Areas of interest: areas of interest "Tibet Singing & Dancing Troupe"
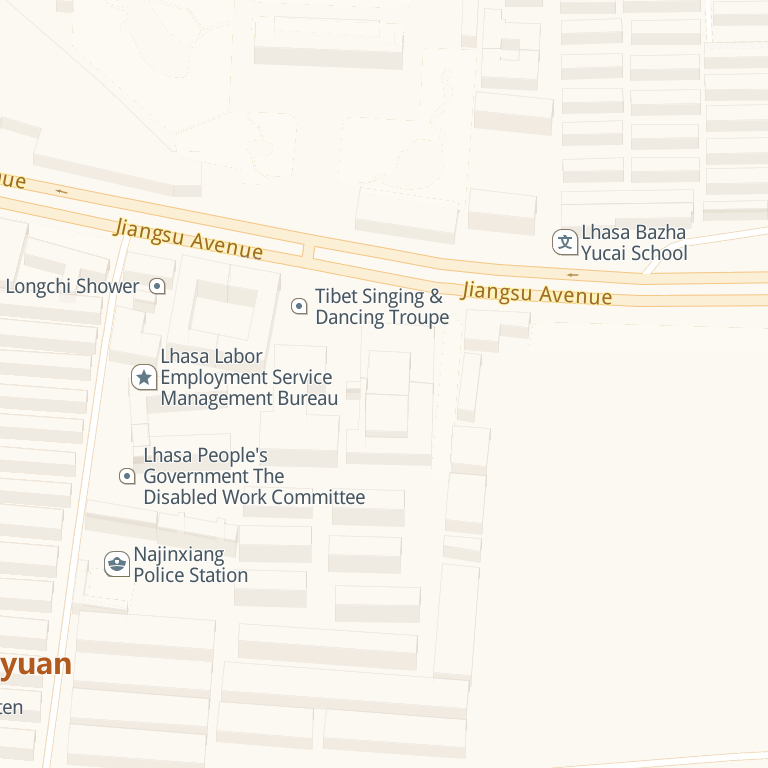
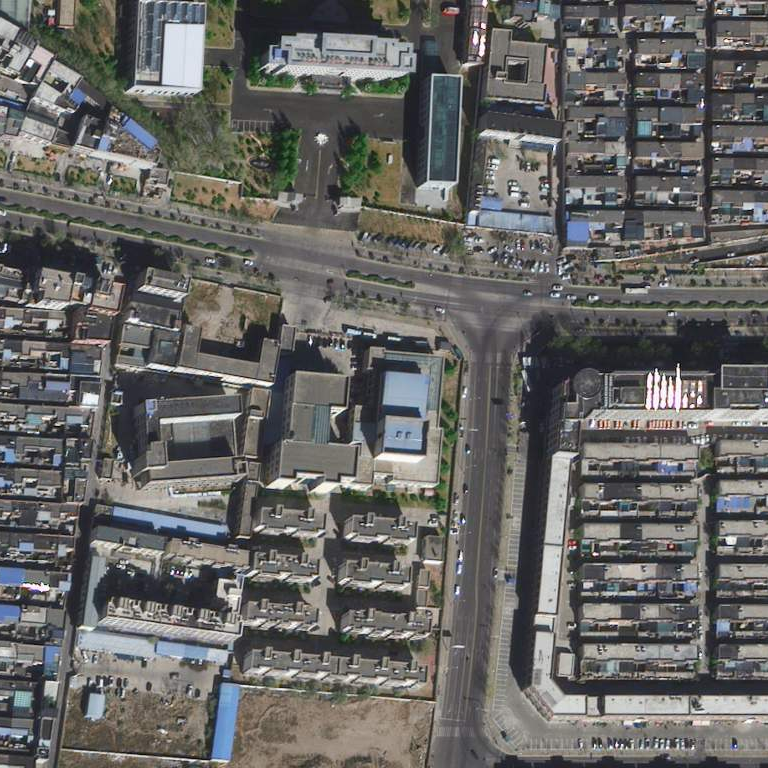